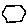
Label: hexagon